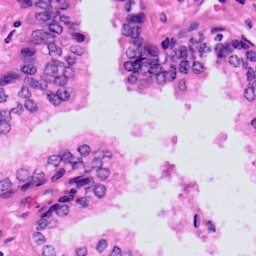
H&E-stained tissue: Prostate